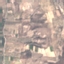
Label: PermanentCrop